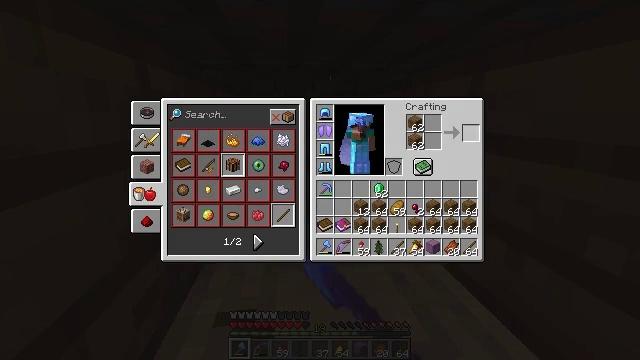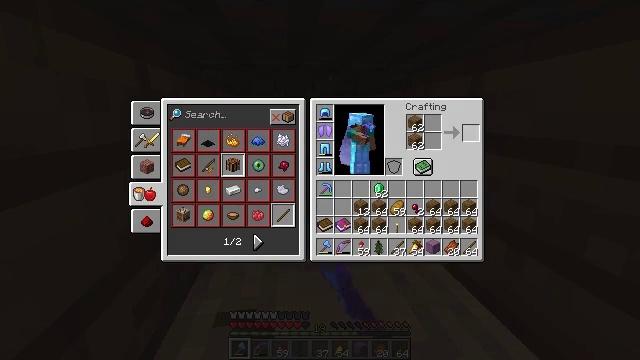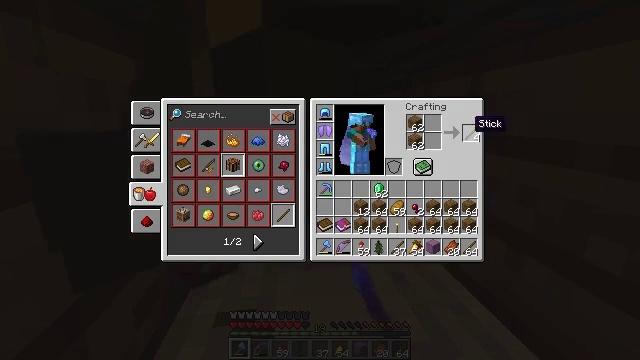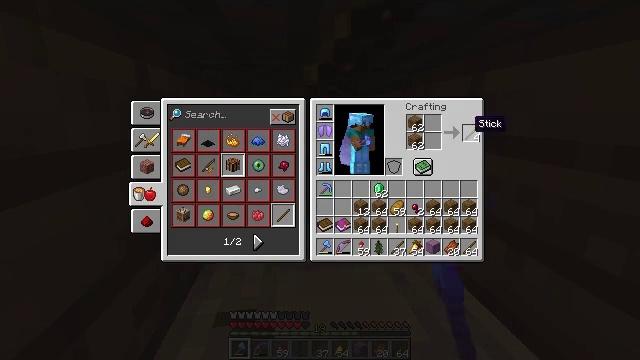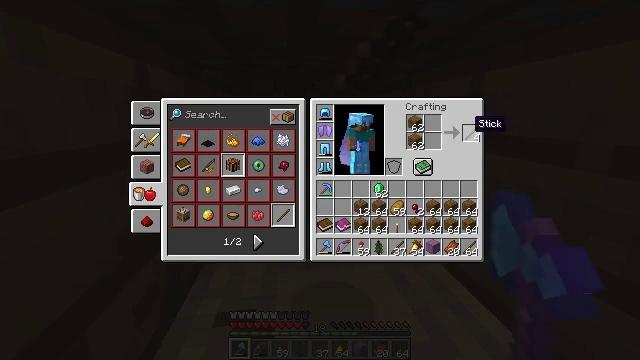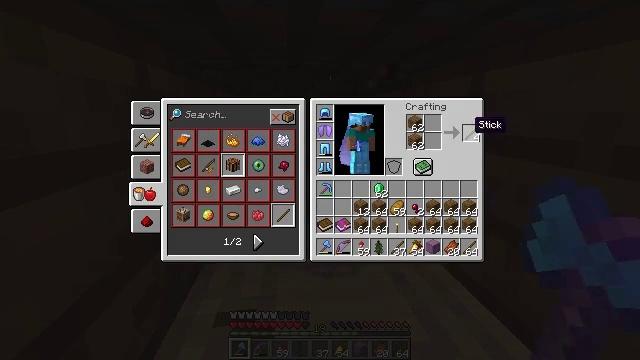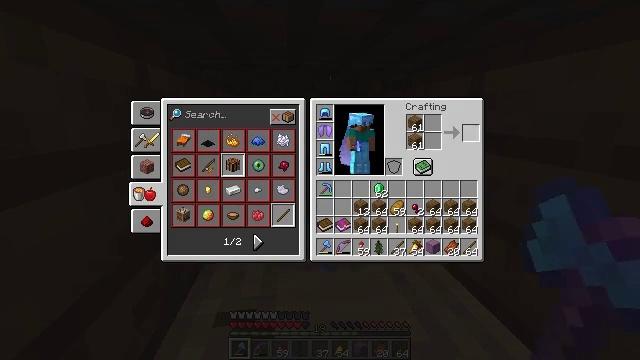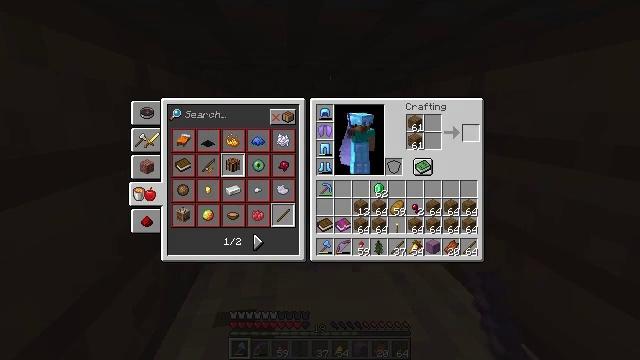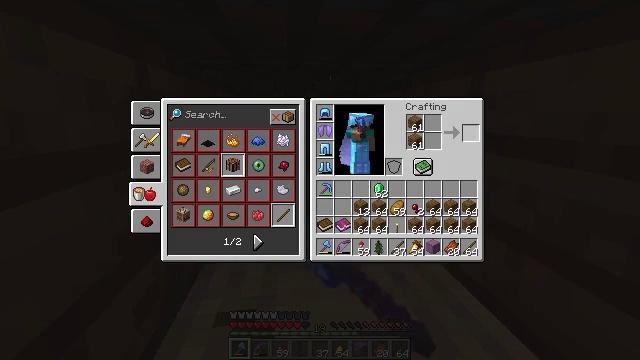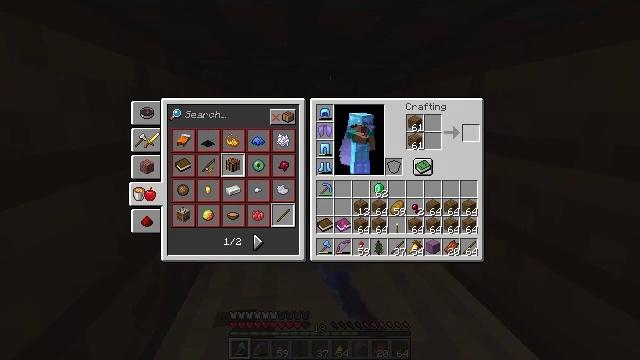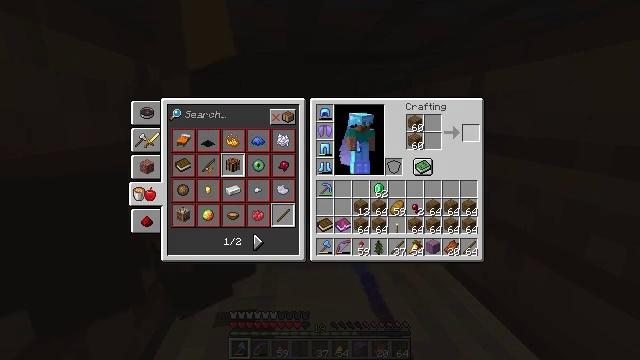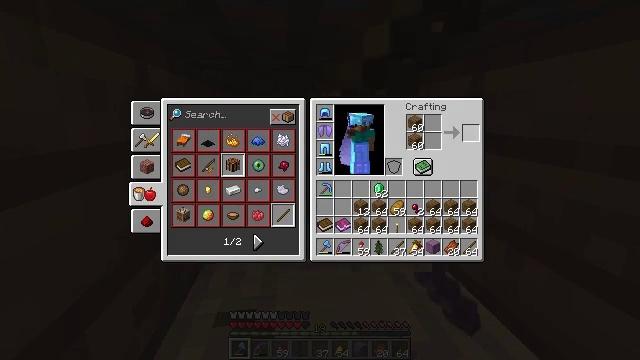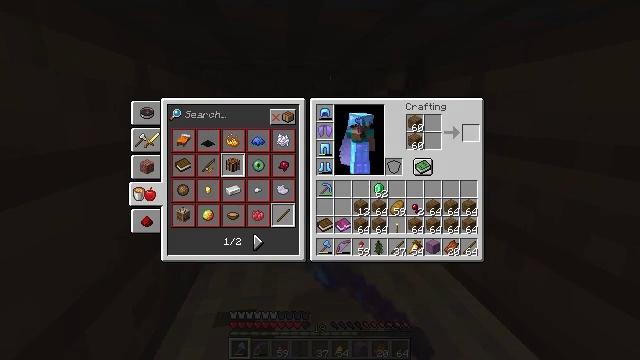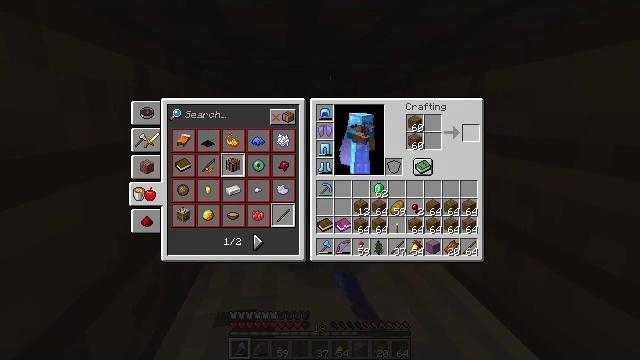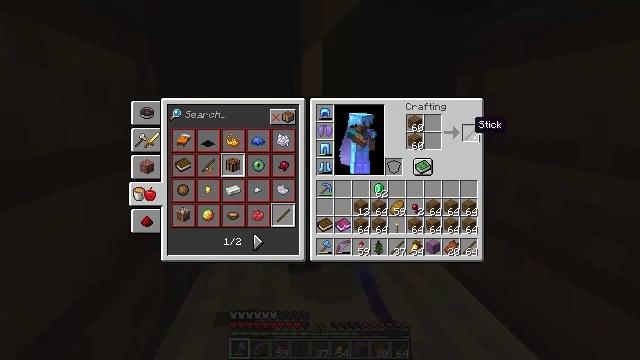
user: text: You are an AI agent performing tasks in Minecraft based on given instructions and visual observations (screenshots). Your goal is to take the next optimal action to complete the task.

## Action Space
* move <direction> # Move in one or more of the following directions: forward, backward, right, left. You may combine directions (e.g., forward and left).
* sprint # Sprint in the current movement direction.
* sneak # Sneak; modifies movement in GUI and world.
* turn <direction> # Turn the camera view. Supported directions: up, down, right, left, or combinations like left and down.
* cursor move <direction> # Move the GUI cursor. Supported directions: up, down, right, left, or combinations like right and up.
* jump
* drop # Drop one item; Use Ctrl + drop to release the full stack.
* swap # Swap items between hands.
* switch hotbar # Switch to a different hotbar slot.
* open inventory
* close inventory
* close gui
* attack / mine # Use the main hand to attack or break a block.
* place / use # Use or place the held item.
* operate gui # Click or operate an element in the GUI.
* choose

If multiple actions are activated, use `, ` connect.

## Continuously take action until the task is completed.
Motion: motion action
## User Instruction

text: Craft a stick.
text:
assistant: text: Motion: sneak
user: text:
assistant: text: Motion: sneak
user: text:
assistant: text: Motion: sneak
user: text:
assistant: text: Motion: sneak
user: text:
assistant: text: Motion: sneak
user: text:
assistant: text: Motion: sneak, drop
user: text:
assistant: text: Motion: sneak, drop
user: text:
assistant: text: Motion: sneak
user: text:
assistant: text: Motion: sneak
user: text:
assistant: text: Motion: sneak, drop
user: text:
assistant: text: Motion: sneak, drop
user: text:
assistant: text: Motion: sneak
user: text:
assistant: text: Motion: sneak
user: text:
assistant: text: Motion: no_op
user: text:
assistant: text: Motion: no_op